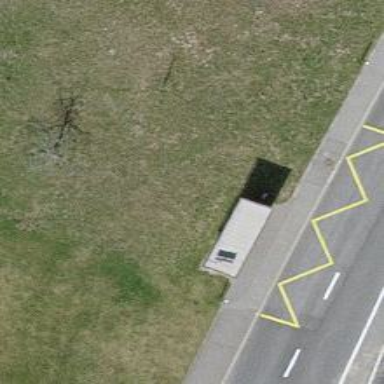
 serving as platform for public transportation."